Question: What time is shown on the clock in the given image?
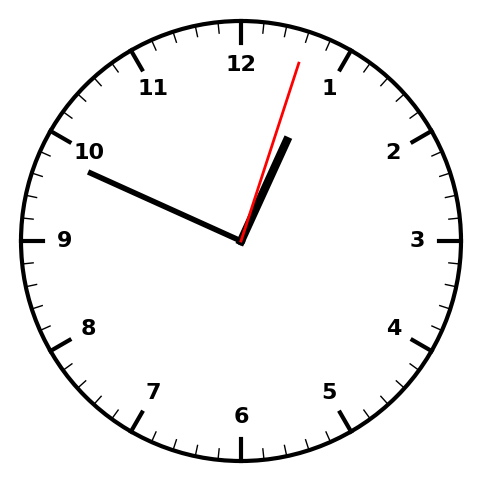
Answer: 12:49:03